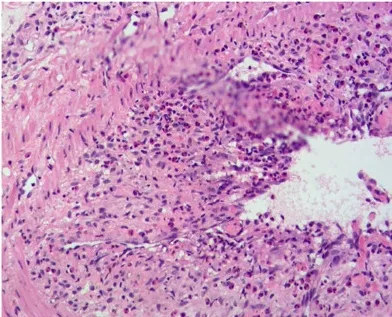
(A) Skin biopsy of the right lower limb.
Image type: pathology (h&e)